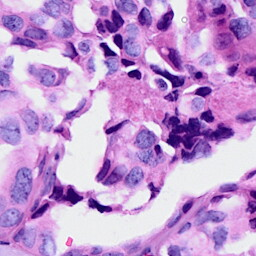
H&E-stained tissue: Breast